Question: Google describes the navigation drawer very well in their <URL> and points out that
> As the navigation drawer expands [...] The overflow menu with the standard action items for Settings and Help remains visible
Also Roman Nurik mentioned in a <URL> some time ago that settings/feedback/... actions do not belong in the Navigation Drawer.
However, google started to break this guidline in their material design version of their apps. At least in Hangouts, Gmail, Google Maps ans some more.
So what's the current guidlines?

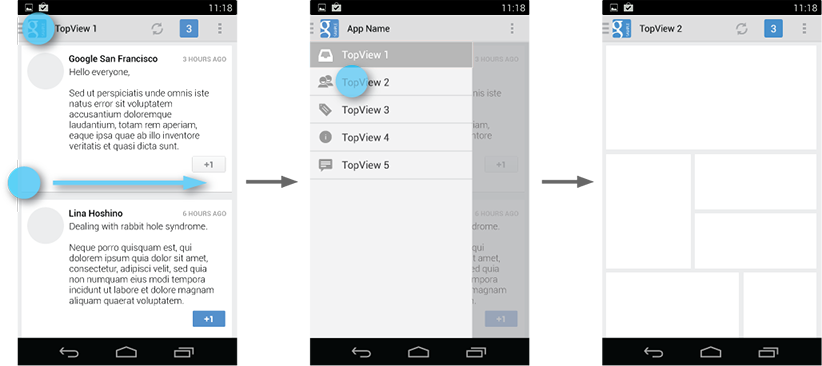
Answer: Navigation drawer guideline and Google+ post are written before Material design.
in majority of new Google apps these items are in navigation drawer. also in new <URL> guideline these items mentioned in navigation drawer.